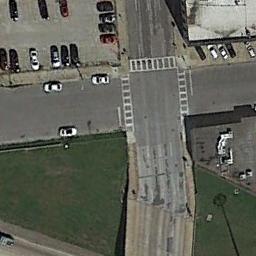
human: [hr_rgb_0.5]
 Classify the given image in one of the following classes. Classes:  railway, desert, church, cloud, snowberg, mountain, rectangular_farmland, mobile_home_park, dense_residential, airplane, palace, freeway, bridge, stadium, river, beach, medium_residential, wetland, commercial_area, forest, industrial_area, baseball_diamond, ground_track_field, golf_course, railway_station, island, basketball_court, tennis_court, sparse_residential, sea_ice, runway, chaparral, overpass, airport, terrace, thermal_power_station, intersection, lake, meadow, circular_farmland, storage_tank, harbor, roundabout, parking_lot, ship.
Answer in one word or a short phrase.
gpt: intersection